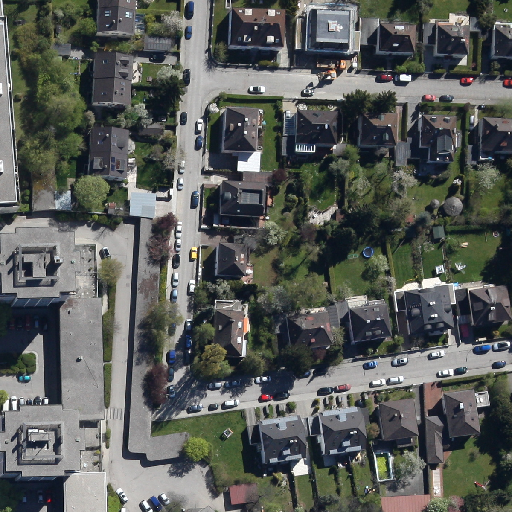
Referring expression: heavy-duty vehicle